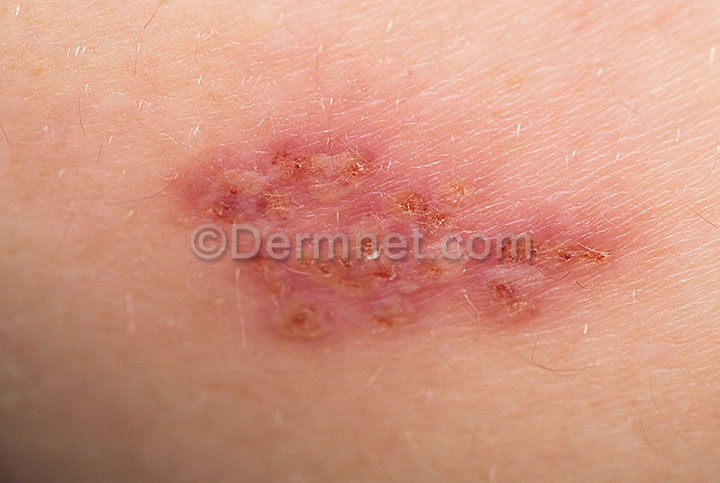
Disease: Warts Molluscum and other Viral Infections